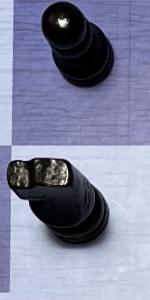
Label: Knight_Black